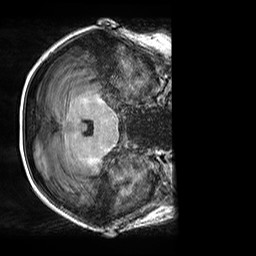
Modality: T1w
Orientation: axial
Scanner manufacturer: siemens
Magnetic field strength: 3 T
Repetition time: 2.5 s
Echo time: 0.00299 s